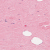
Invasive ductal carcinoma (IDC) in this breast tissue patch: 0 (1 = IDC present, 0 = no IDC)